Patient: sex M, age 46
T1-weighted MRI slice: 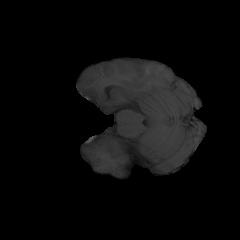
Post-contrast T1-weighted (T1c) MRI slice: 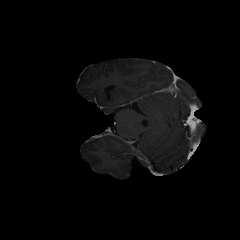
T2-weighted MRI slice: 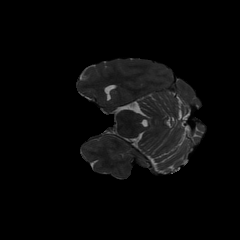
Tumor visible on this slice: no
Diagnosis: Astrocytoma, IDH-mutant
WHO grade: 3